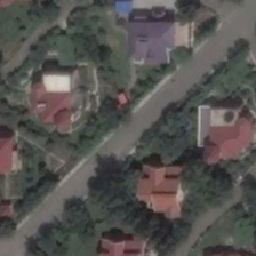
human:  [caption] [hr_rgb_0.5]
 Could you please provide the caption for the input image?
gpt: There is a small house next to the purple roof.

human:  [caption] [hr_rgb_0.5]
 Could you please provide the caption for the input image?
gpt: Red roof houses are more expensive than other colors.

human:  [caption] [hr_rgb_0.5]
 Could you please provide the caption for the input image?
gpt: There is a small blue roof house next to the purple roof.

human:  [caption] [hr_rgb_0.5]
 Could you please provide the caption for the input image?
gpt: Houses with red roofs are more expensive than houses of other colors.

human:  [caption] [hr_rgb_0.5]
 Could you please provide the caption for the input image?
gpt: Next to the purple roof is a small house with a blue roof.